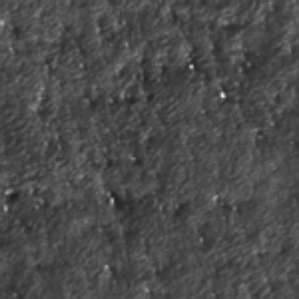
Label: frost